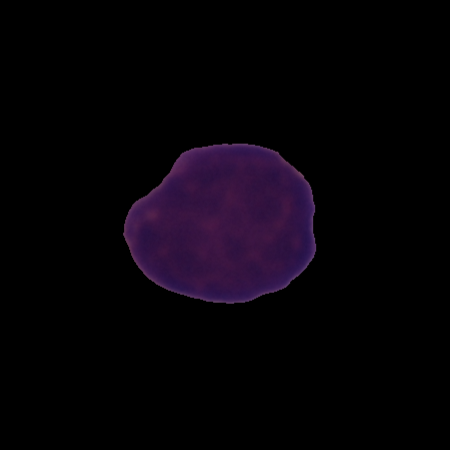
Label: cancer